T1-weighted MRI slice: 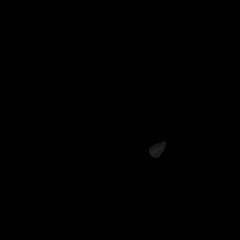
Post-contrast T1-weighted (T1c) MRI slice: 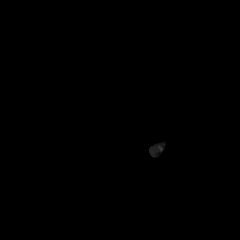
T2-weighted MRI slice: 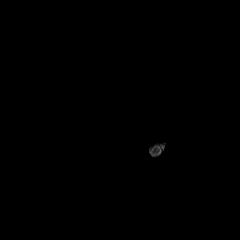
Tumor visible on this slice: no